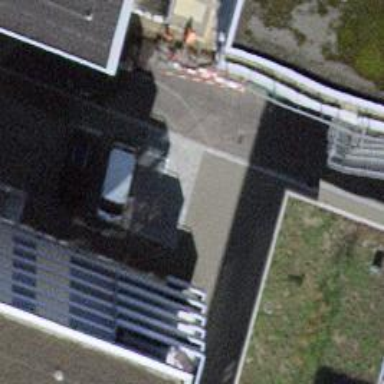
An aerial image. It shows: Parking space designated for disabled individuals.